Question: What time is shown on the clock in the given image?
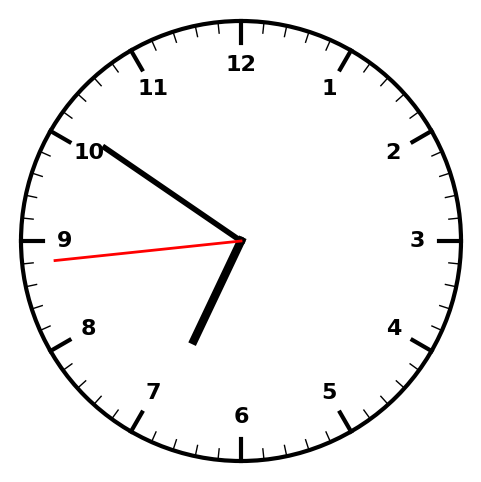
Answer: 06:50:44